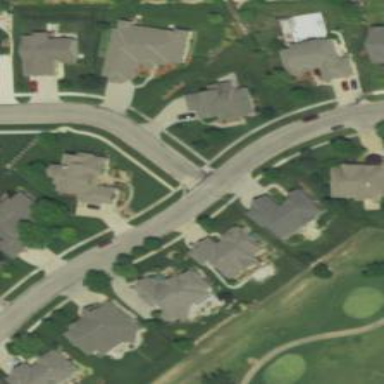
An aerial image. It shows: Unmarked road crossing.